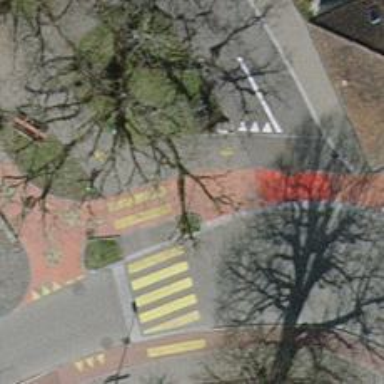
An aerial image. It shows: Asphalt cycleway with adjacent asphalt footway.